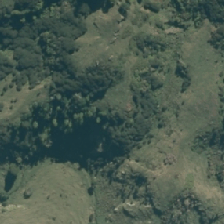
Land cover: grose_broom